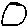
Label: circle